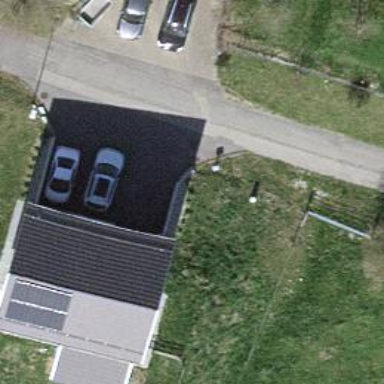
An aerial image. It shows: Simple house.